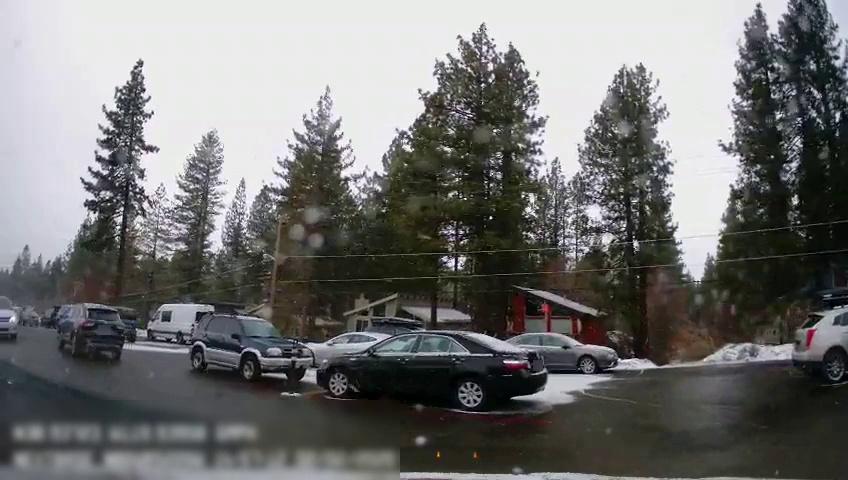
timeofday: Day
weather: Snowy
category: Vehicles | Car
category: Vehicles | Car
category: Vehicles | Car
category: Vehicles | SUV
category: Vehicles | SUV
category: Vehicles | SUV
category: Vehicles | Van
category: Vehicles | SUV
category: Vehicles | Car
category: Drivable Space